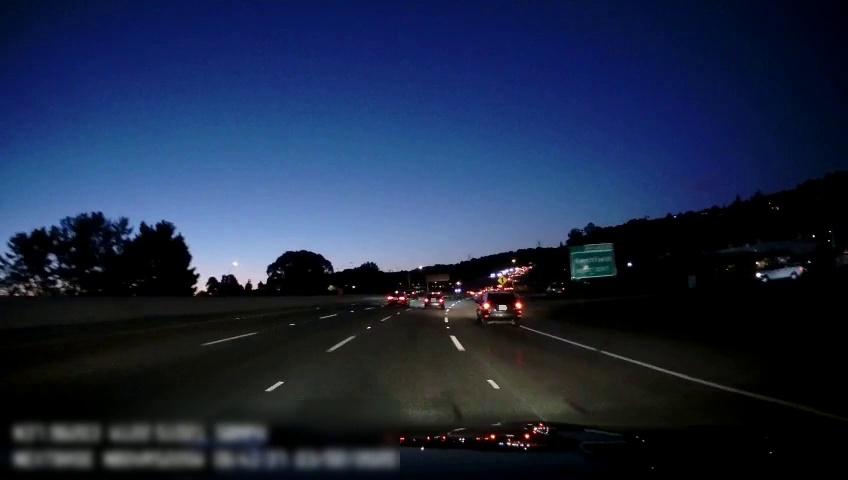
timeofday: Night
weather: Other
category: Drivable Space
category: Vehicles | SUV
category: Vehicles | Car
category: Vehicles | SUV
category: Vehicles | Car
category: Vehicles | Car
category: Vehicles | Truck
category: Vehicles | SUV
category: Lanes | Current Lane
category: Lanes | Current Lane
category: Lanes | Alternate Lane
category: Lanes | Alternate Lane
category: Lanes | Alternate Lane
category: Traffic | Signs